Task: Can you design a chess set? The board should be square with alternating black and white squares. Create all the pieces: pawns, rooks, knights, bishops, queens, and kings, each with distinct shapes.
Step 4979:
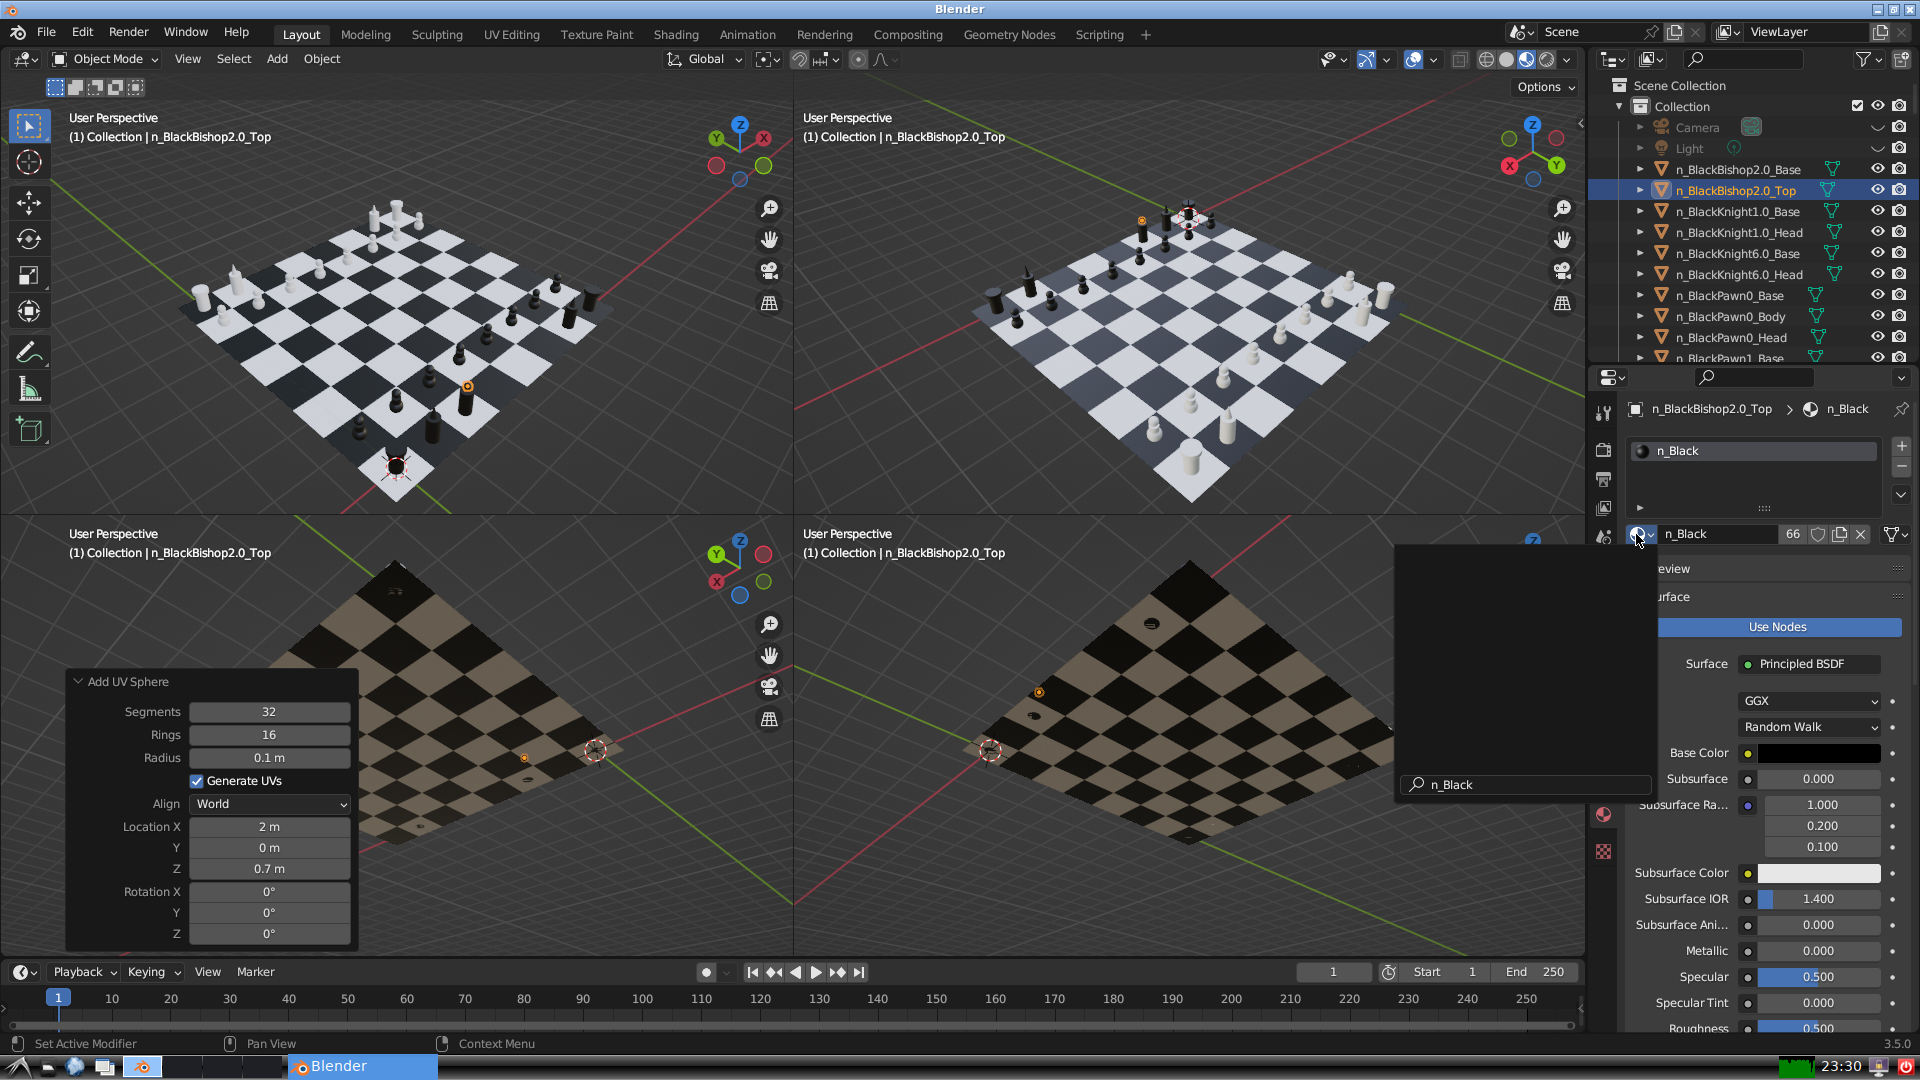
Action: {"mouse_move": [278, 58]}